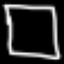
Label: square